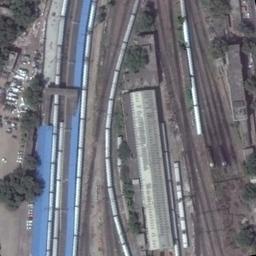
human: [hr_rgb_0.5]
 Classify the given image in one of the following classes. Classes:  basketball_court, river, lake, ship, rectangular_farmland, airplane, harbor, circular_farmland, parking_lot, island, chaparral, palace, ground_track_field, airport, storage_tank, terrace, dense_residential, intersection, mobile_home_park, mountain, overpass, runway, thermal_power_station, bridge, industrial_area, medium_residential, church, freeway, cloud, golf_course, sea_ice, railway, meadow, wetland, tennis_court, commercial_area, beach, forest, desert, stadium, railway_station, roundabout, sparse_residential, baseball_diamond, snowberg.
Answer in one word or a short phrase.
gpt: railway_station